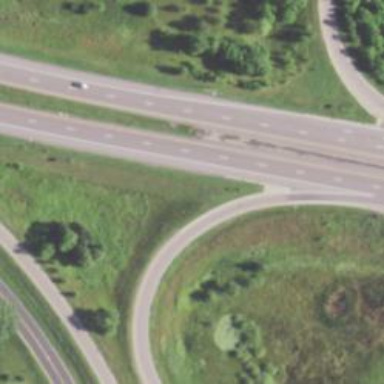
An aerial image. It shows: Trunk link highway with asphalt surface.